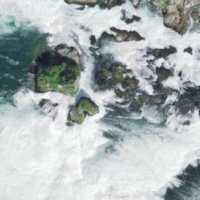
EUNIS habitat code: 15
Species observed at this site:
Corvus corone
Alcedo atthis
Aegithalos caudatus
Sylvia atricapilla
Poecile palustris
Larus michahellis
Cygnus olor
Ardea alba
Erithacus rubecula
Cuculus canorus
Phoenicurus ochruros
Certhia familiaris
Phoenicurus phoenicurus
Tringa ochropus
Cyanistes caeruleus
Sturnus vulgaris
Troglodytes troglodytes
Larus canus
Chloris chloris
Passer domesticus
Passer montanus
Turdus merula
Tachymarptis melba
Mareca strepera
Hirundo rustica
Mergus merganser
Milvus milvus
Turdus pilaris
Milvus migrans
Regulus regulus
Cinclus cinclus
Motacilla alba
Delichon urbicum
Certhia brachydactyla
Tachybaptus ruficollis
Podiceps cristatus
Actitis hypoleucos
Turdus philomelos
Fulica atra
Anthus spinoletta
Dendrocopos major
Vincetoxicum hirundinaria
Falco peregrinus
Buteo buteo
Chroicocephalus ridibundus
Phylloscopus collybita
Gallinula chloropus
Cardamine pratensis
Pica pica
Sitta europaea
Garrulus glandarius
Columba livia
Falco tinnunculus
Picus viridis
Motacilla cinerea
Anas platyrhynchos
Accipiter gentilis
Alopochen aegyptiaca
Streptopelia decaocto
Fringilla coelebs
Cymbalaria muralis
Coloeus monedula
Carduelis carduelis
Columba palumbus
Phalacrocorax carbo
Parus major
Columba oenas
Ciconia ciconia